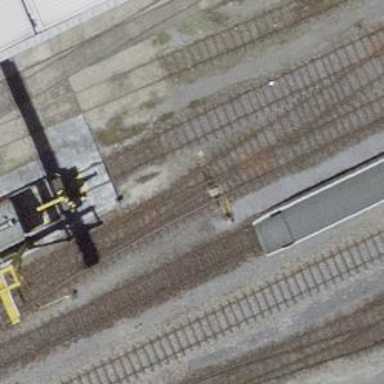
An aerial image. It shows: Single-track railway yard.